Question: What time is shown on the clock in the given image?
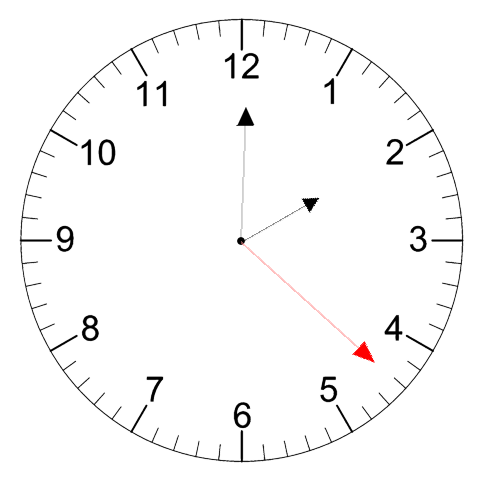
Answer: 02:00:22